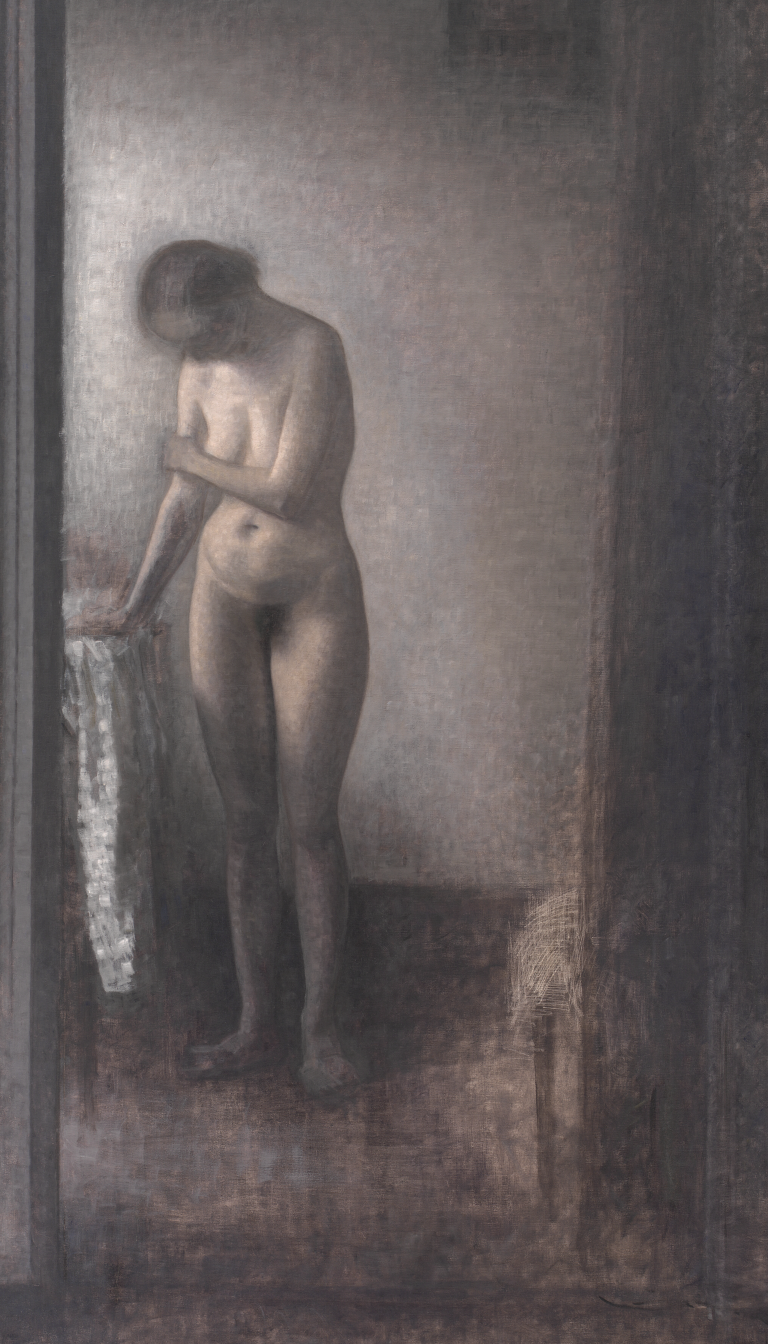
portrait painting, full figure, soft diffused light, nude woman, head bowed, arms crossed over body covering her chest, hand resting at white cloth on table, dark doorframe, muted grey wall, dark wooden floor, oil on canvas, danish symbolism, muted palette